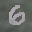
Label: 6